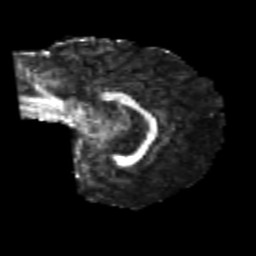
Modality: FA
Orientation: sagittal
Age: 20
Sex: female
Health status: healthy
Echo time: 0.074 s